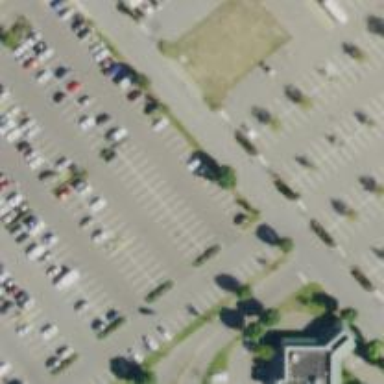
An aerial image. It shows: Trolley bay.